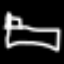
Label: bed